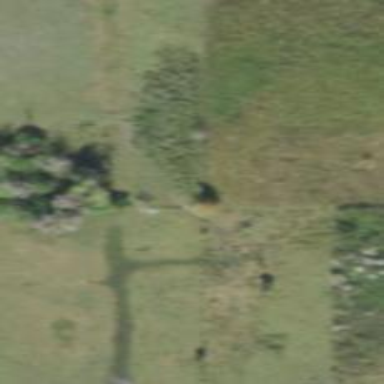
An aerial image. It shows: Marshy wetland area.